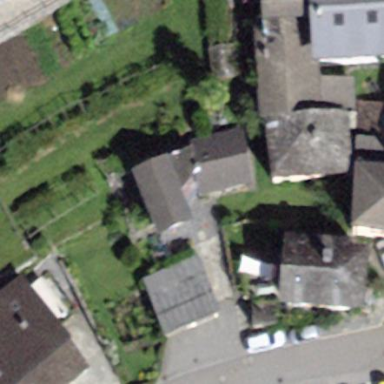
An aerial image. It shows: Detached building.